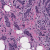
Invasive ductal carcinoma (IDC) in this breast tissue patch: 0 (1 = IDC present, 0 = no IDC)